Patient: sex F, age 66
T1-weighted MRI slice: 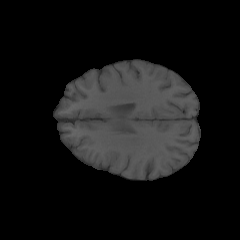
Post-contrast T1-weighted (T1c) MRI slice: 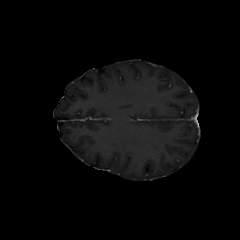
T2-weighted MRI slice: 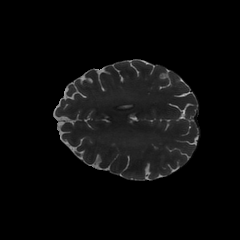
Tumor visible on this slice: no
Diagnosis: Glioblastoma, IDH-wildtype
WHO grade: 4